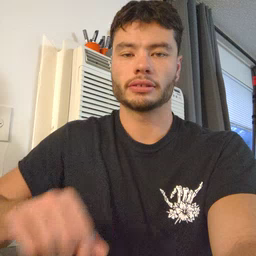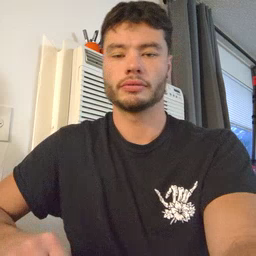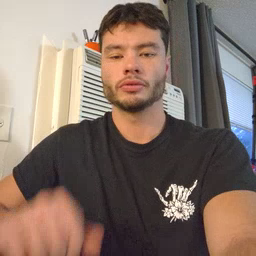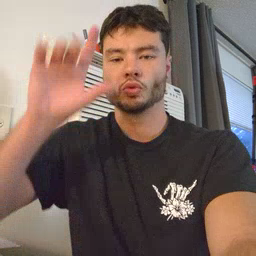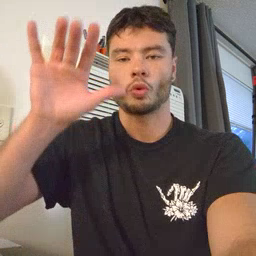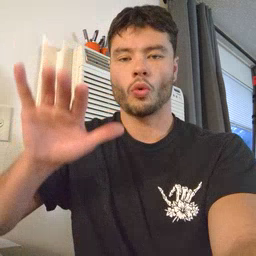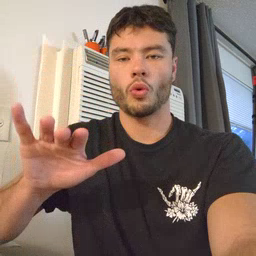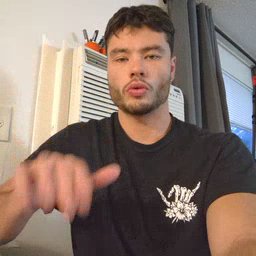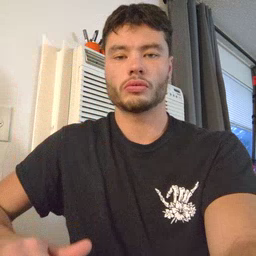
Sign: snow